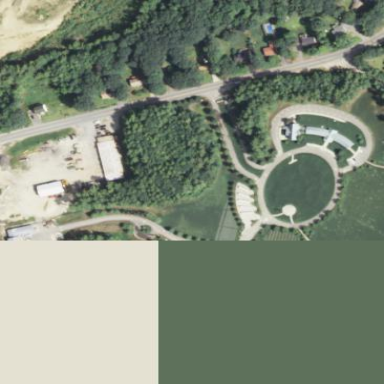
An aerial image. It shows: Leisure recreation ground within forest area.